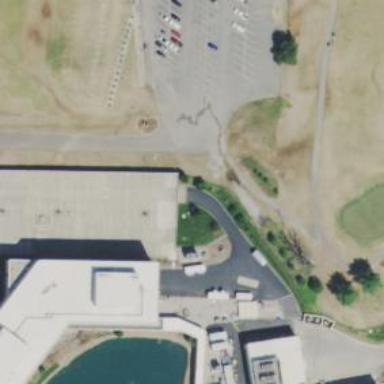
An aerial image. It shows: Path for both roads and golfers.